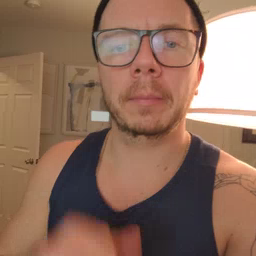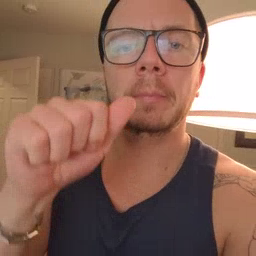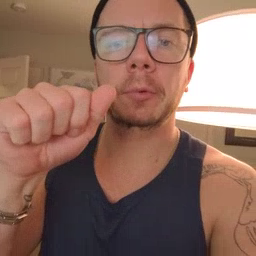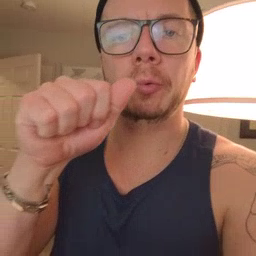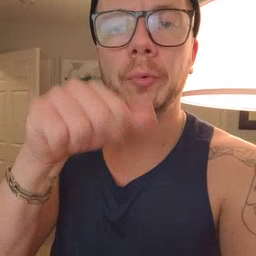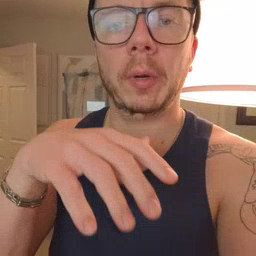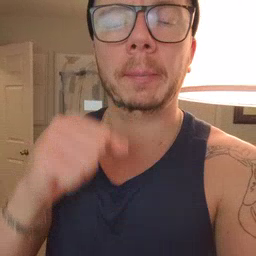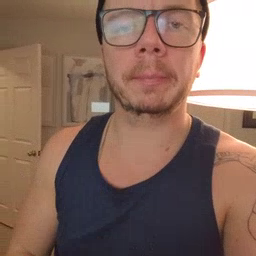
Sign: drop